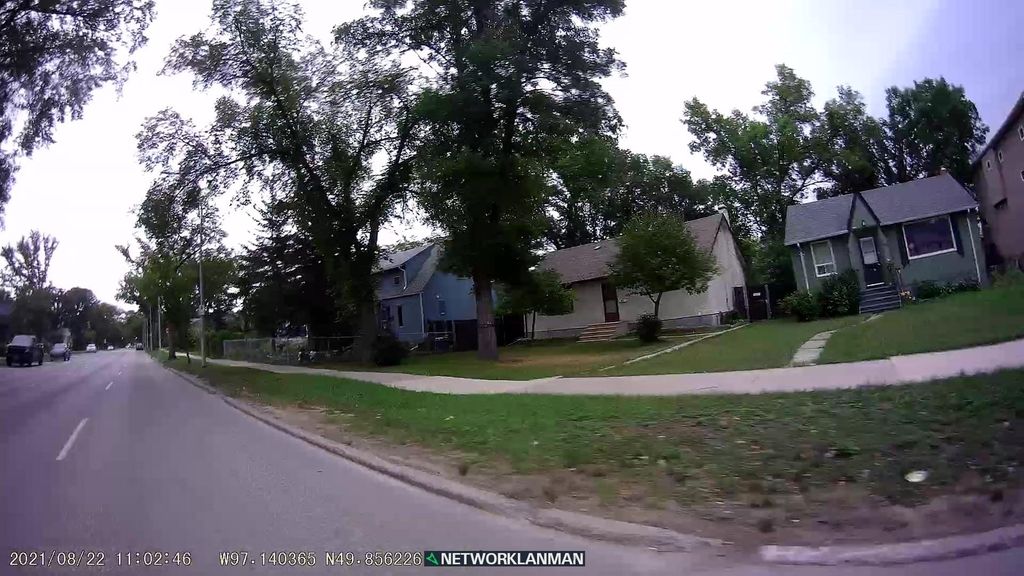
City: winnipeg